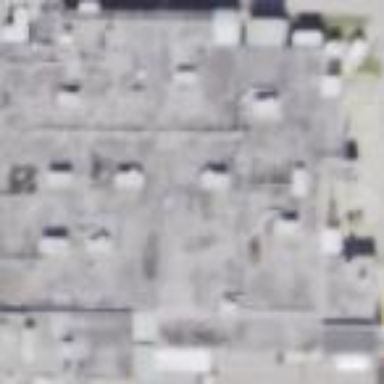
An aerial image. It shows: Commercial building.